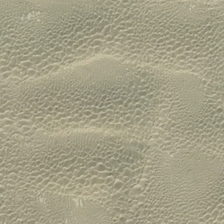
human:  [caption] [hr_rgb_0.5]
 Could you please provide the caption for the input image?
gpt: a piece of sand in the desert is like fish scale .

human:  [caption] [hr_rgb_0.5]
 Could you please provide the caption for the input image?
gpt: a piece of dusty desert is barren and desolate .

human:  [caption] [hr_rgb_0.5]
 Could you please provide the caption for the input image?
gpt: many ripples are in a piece of gray desert .

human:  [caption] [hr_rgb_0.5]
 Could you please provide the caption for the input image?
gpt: many ripples are in a piece of gray desert .

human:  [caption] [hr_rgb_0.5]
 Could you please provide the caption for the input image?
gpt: a piece of sand in the desert is like fish scale .